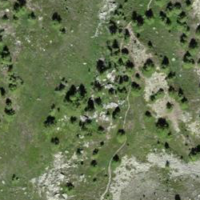
EUNIS habitat code: 26
Species observed at this site:
Callophrys rubi
Colias palaeno